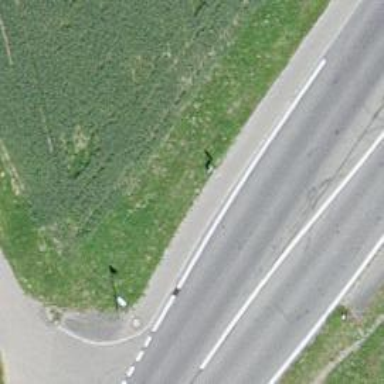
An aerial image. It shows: Bus stop along the road.